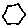
Label: hexagon